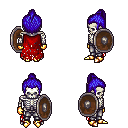
a pixel art fantasy rpg character, male body template, skeleton, red tattered cape, metal pants, blue short topknot hairstyle, gold gloves, gold boots, shield, four views (front, back, left, right), 2x2 character sprite sheet, small pixel art, hard edges, no anti-aliasing